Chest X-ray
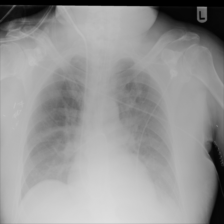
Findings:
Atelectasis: negative
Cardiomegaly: negative
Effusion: negative
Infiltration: negative
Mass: negative
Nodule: negative
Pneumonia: negative
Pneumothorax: negative
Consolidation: negative
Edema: negative
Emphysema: negative
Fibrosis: negative
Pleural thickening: negative
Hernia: negative